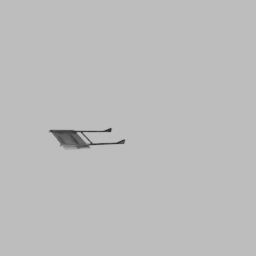
Label: architecture